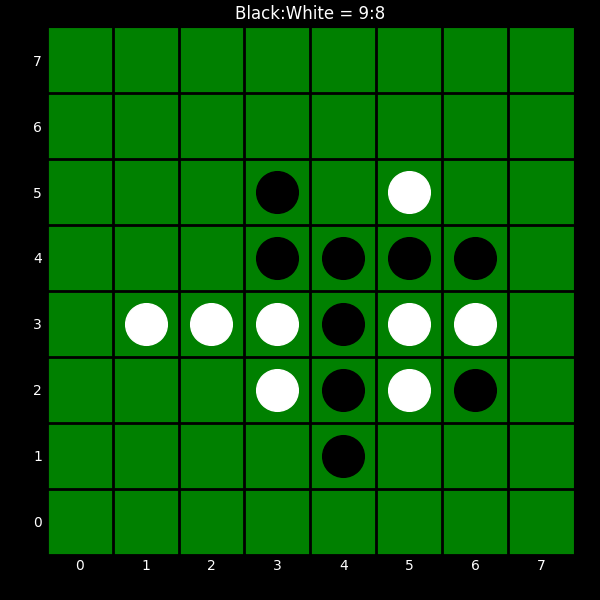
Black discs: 9
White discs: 8